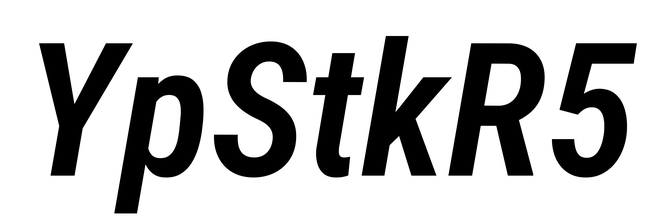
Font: Roboto-Italic_Condensed_SemiBold_Italic